Field crop: maize
Growth stage: 2
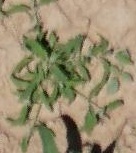
Species: atriplex